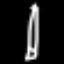
Label: pencil